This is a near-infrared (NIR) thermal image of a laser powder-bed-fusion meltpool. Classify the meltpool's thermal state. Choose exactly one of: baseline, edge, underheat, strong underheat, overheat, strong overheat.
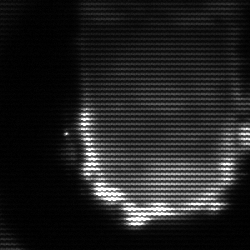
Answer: baseline